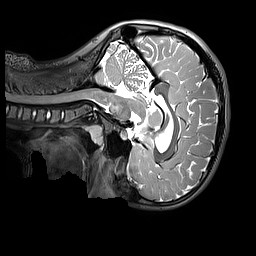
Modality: T2w
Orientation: sagittal
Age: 12
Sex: female
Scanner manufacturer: siemens
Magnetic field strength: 3 T
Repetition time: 3.2 s
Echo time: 0.408 s